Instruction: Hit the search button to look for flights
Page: home
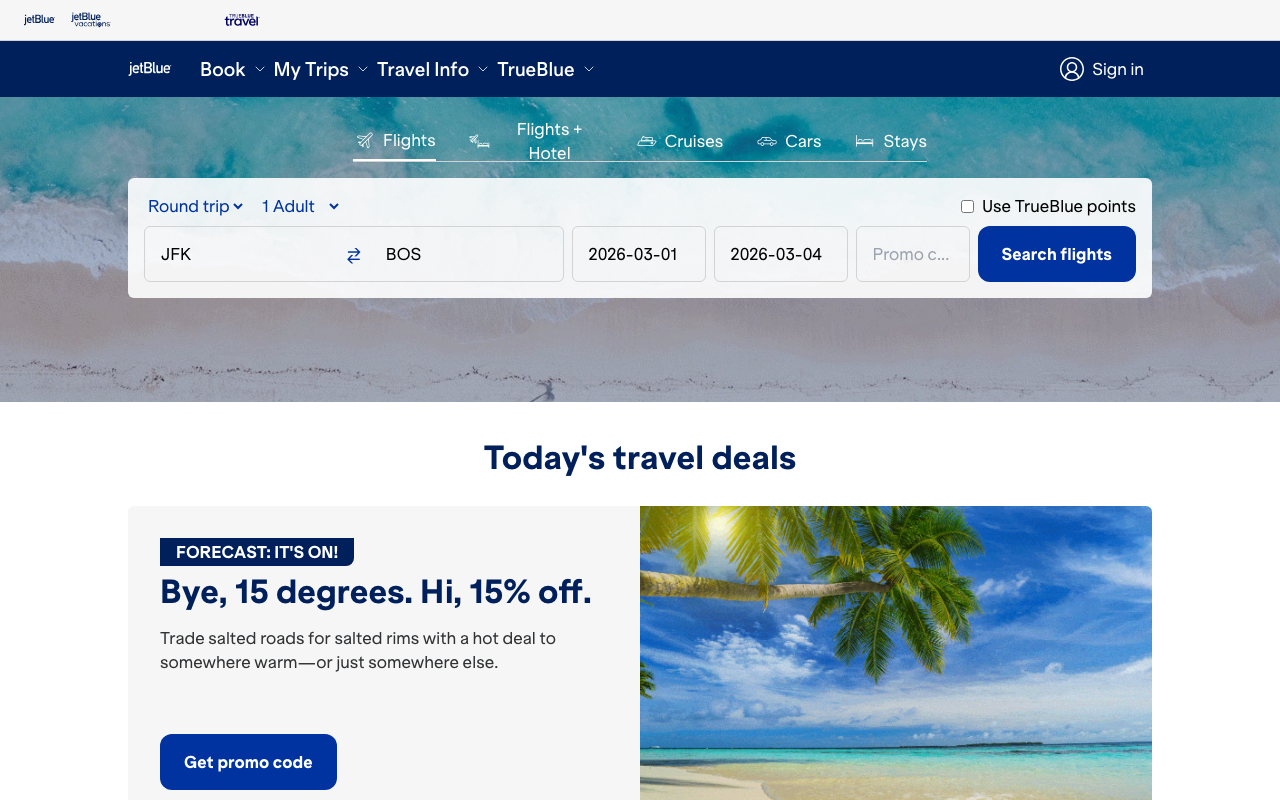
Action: click